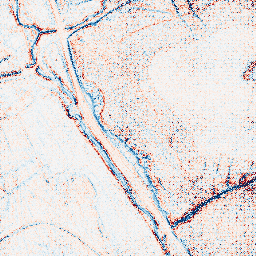
Category: edge_preserving
Decomposition family: anisotropic_diffusion
Decomposition parameters: iterations: 20
kappa: 50
gamma: 0.05
Upsampling method: regularized
Upsampling parameters: scale: 4
lambda_reg: 0.1
Upsampling scale: 4